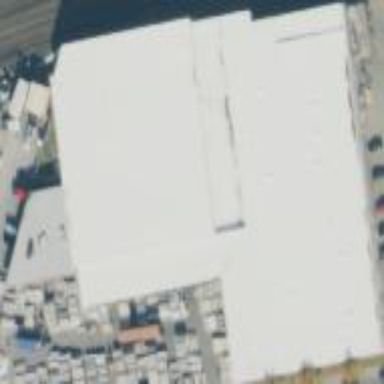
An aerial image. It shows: Industrial building.